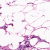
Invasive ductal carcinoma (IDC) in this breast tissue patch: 0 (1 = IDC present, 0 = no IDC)